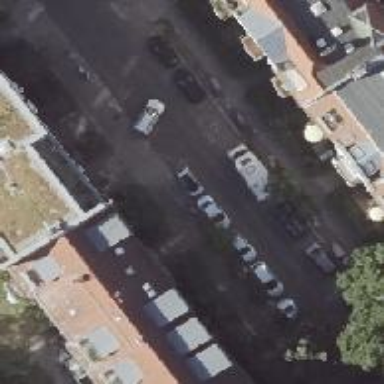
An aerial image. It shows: Residential road with sidewalks on both sides. There is parallel parking available on the street.